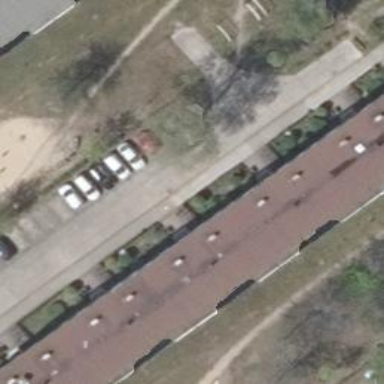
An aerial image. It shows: Image showing building with apartments.